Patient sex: M
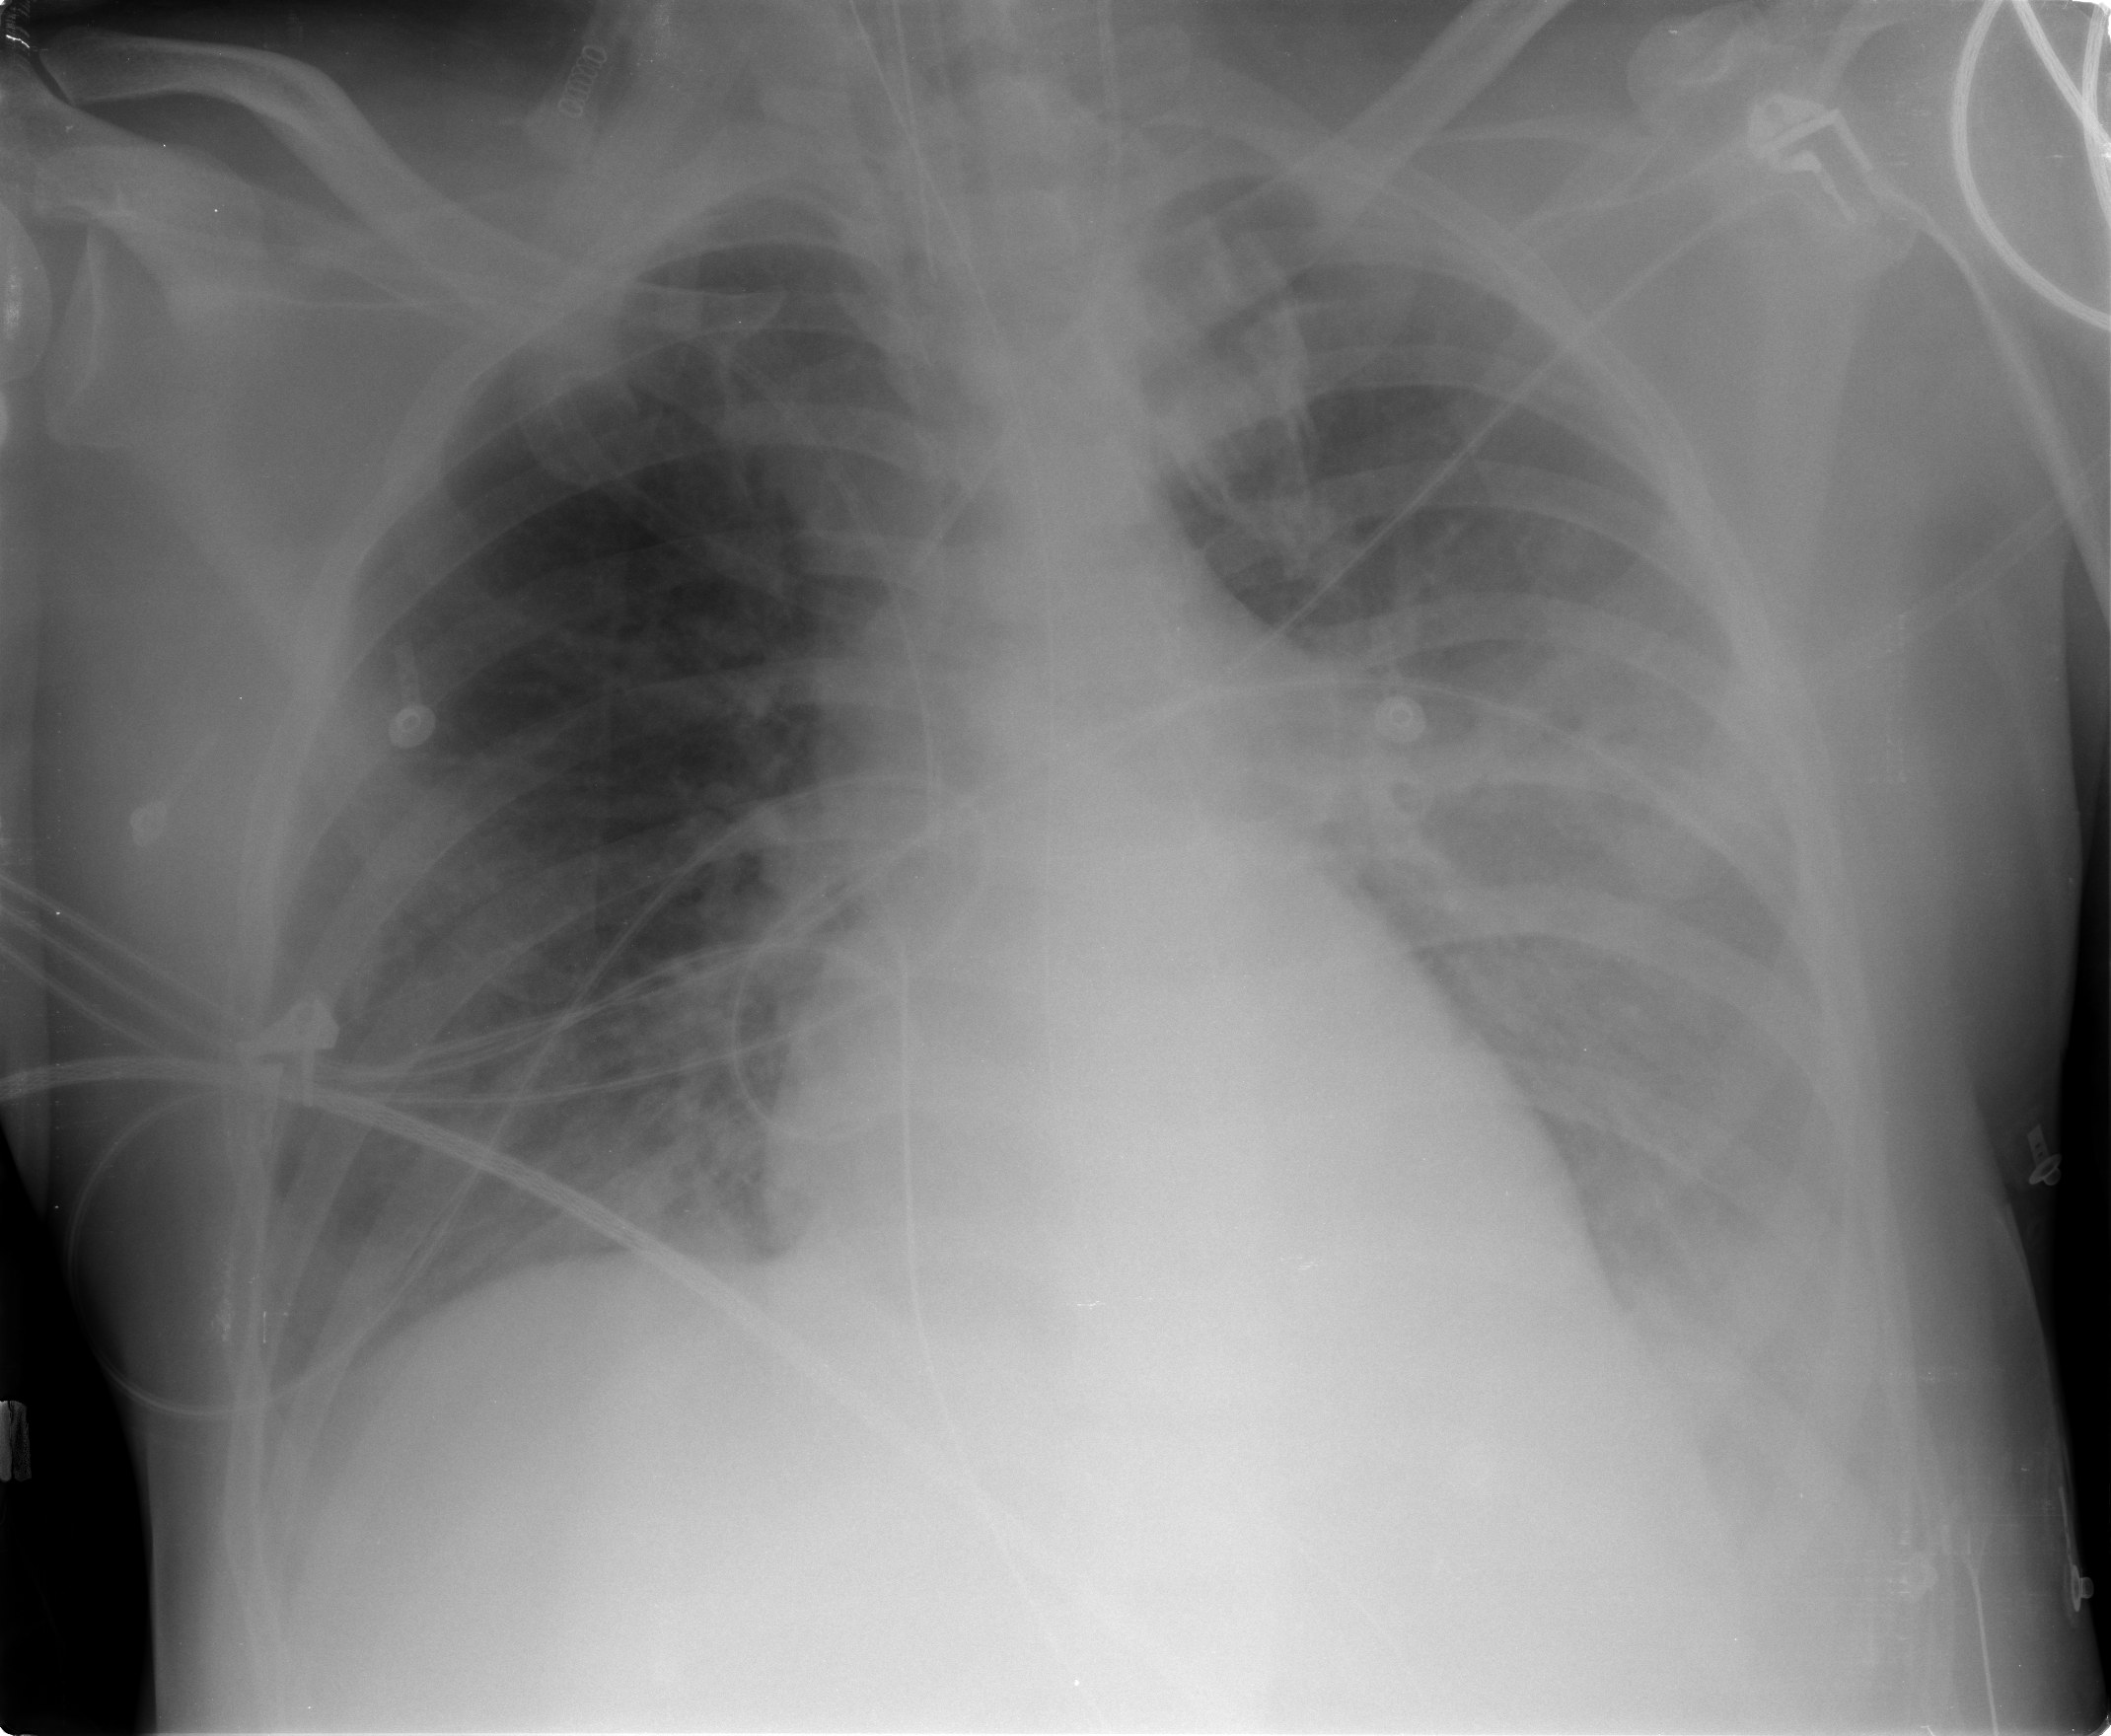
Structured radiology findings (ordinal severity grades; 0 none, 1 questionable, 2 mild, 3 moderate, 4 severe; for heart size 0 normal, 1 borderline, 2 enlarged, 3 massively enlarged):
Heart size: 1
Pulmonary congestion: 2
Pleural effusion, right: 1
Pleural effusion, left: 3
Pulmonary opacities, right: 0
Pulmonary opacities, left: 2
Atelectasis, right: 2
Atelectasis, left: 3